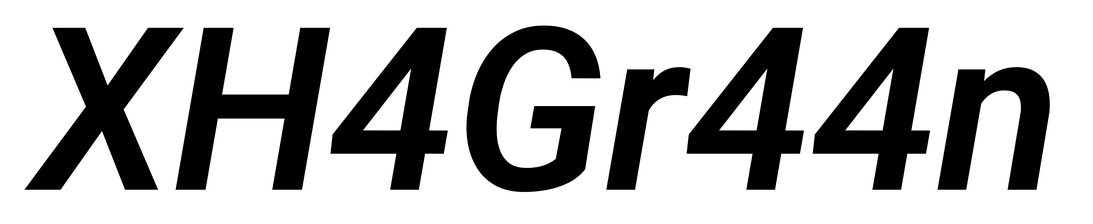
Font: Roboto-Italic_SemiBold_Italic